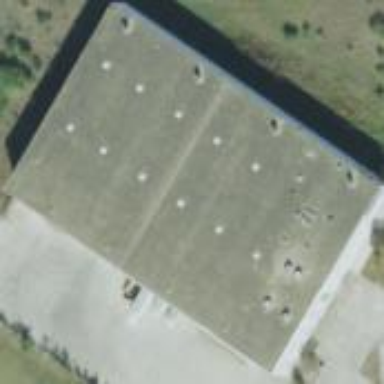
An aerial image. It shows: Warehouse building.